Question: I would like to know why it's happening, sometime in my domino game, at time to put domino at table this error is showed, sorry for my bad english. I'm looking for someting that help me to solve this, is only thing that i need to publish my app.

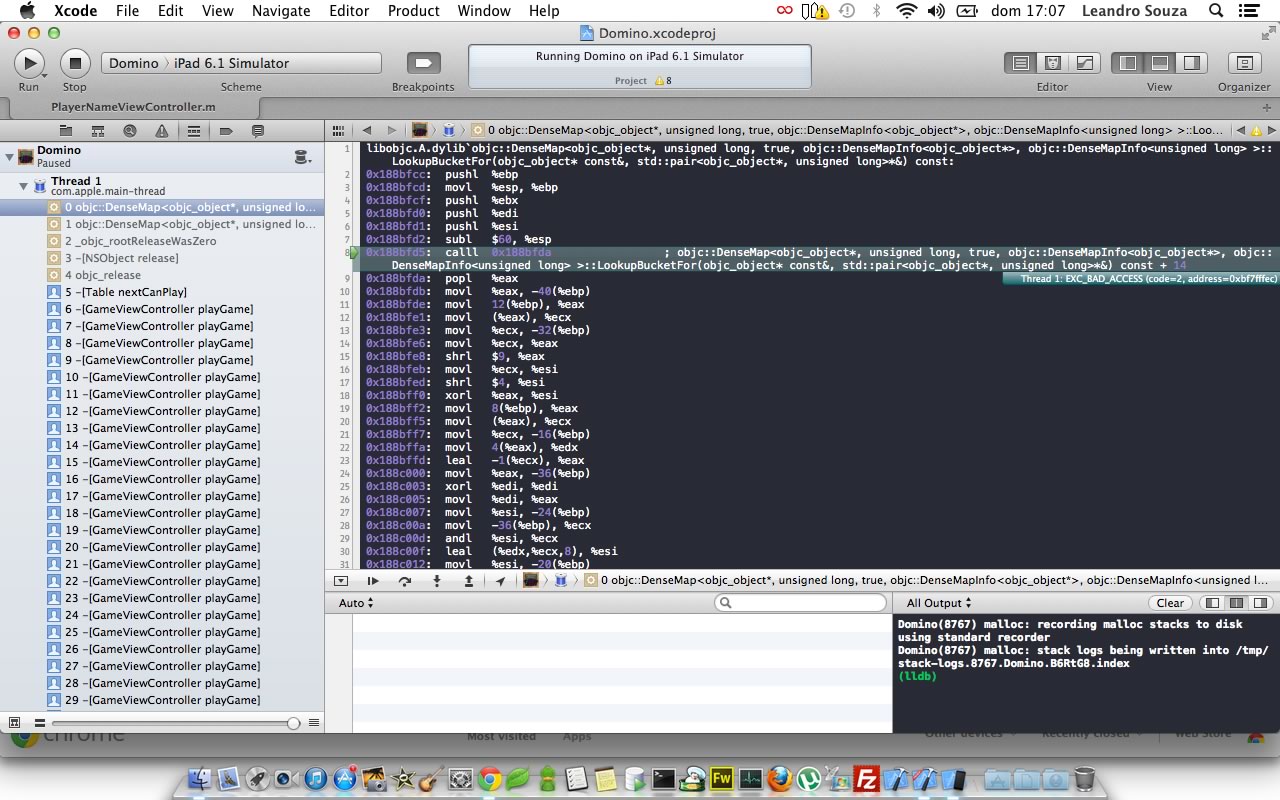
Answer: It has nothing to do with allocation issues, or even 'denseMap()' (which is actually a pretty cool function of the internals of <URL>. When the runtime detects that your application is recursing, it terminates the process. '-[GameViewController playGame]' appears to be calling itself from within itself.